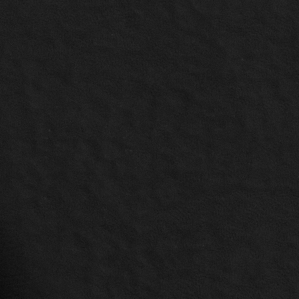
Label: non_frost